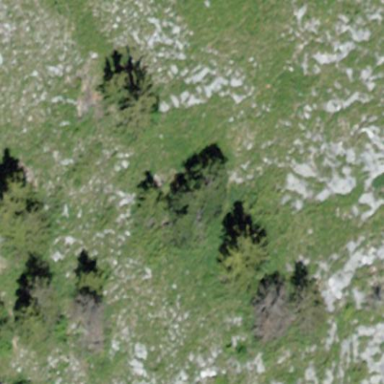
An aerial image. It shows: Forest area.